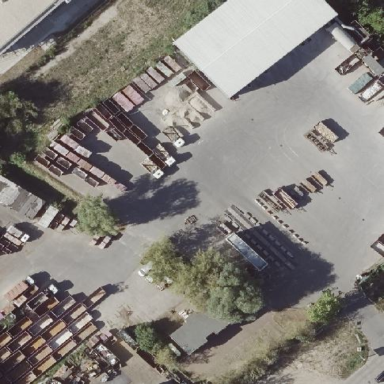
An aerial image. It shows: Industrial area.